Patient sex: F
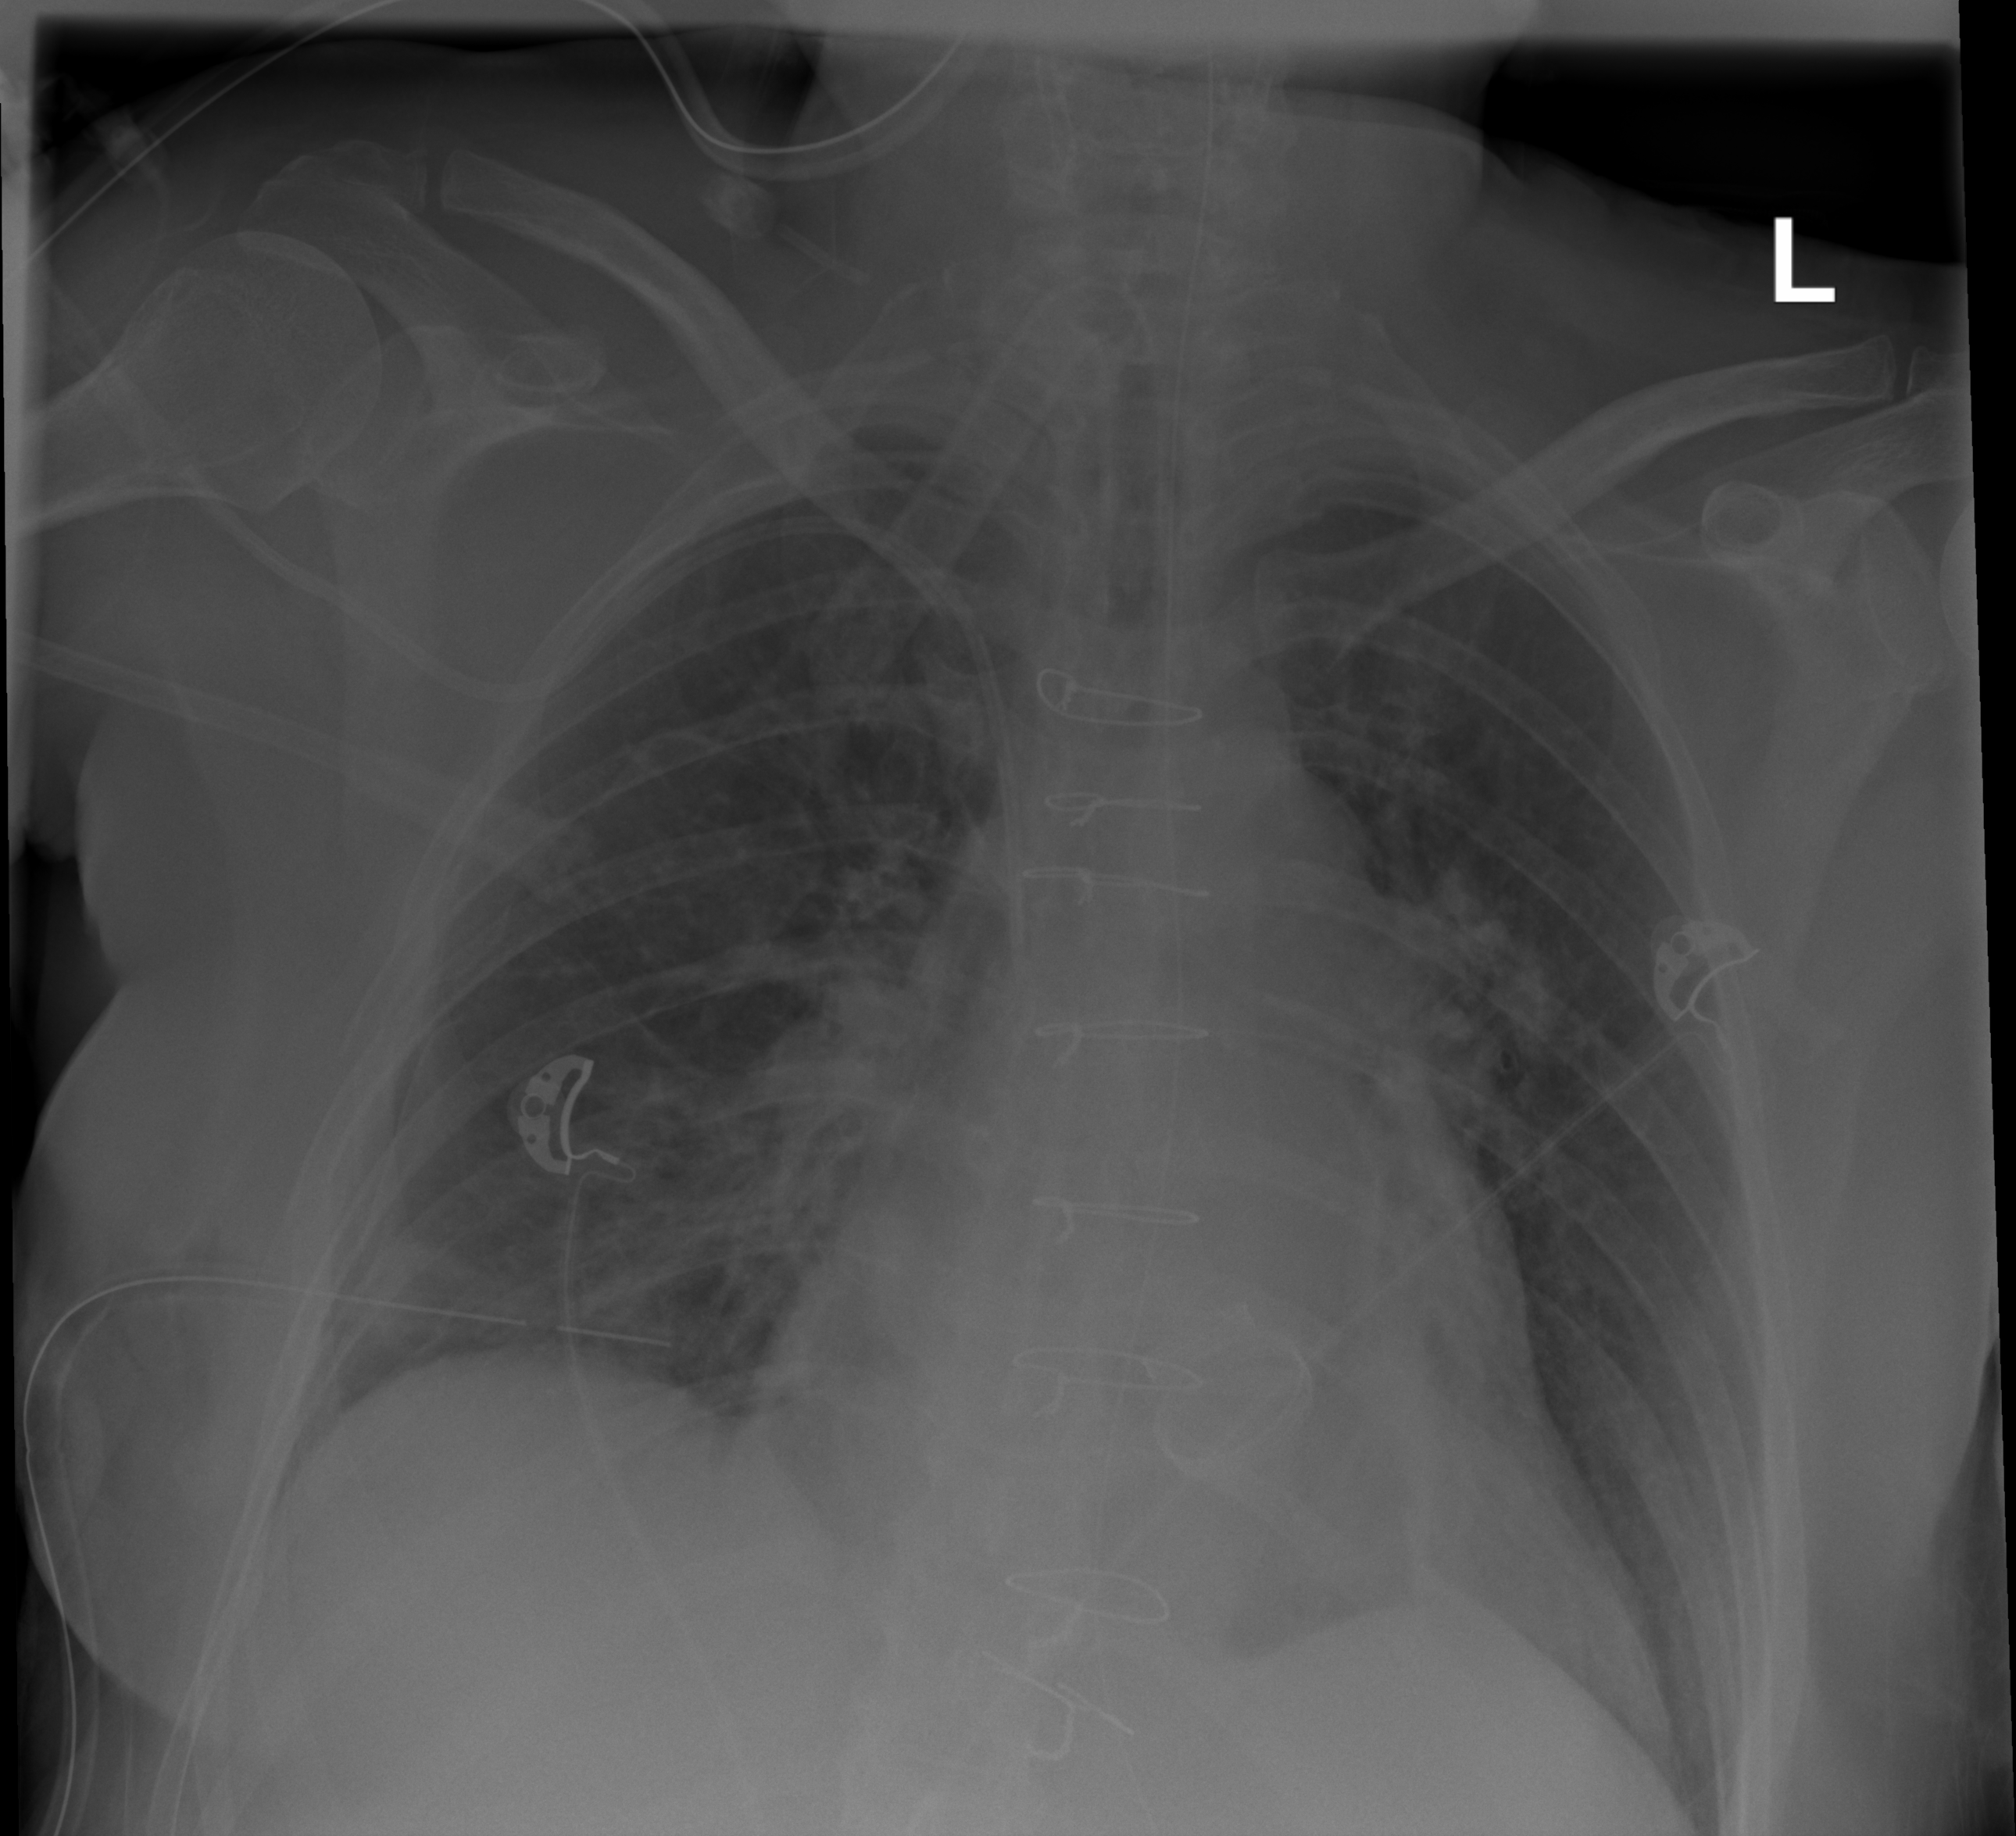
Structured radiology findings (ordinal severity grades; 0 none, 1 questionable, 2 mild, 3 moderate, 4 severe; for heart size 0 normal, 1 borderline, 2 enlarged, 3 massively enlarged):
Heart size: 1
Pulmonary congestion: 2
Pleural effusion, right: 0
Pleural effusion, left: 0
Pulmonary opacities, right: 2
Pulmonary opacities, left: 0
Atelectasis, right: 2
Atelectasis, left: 0